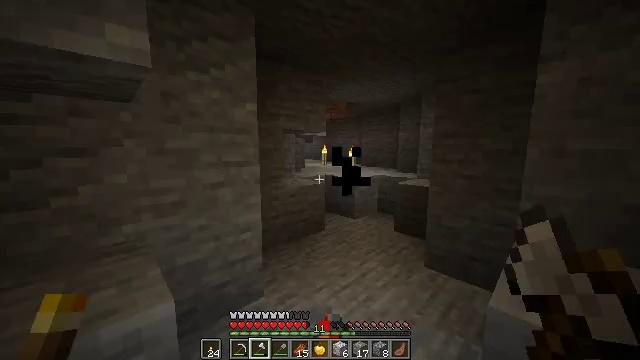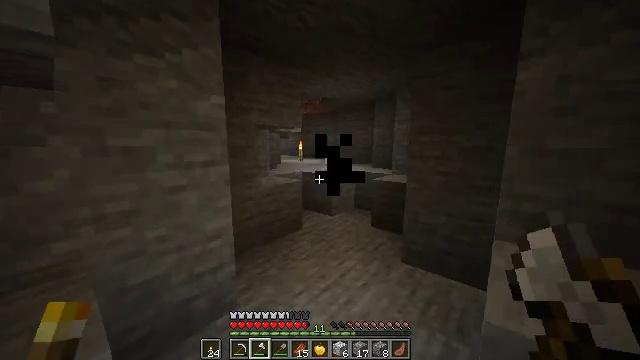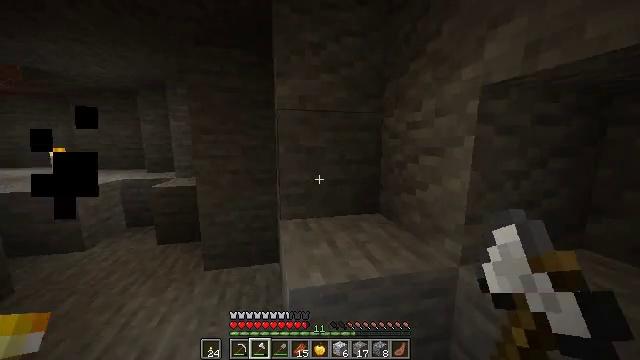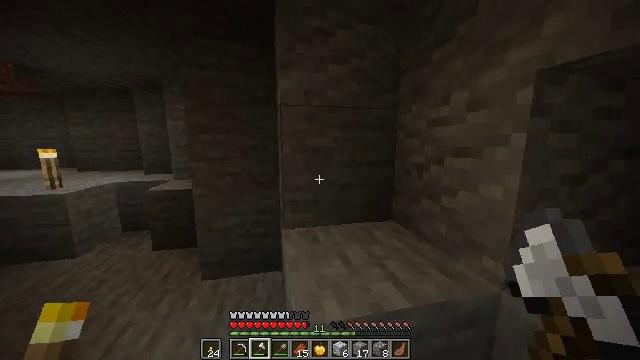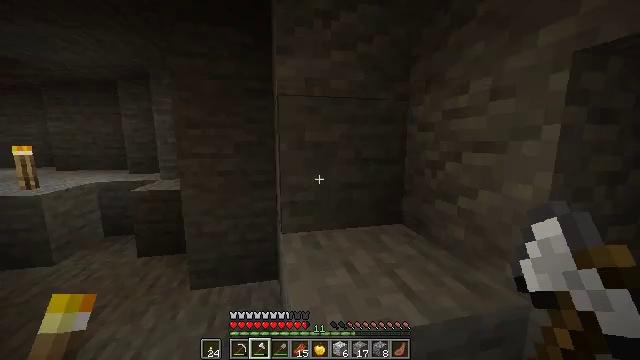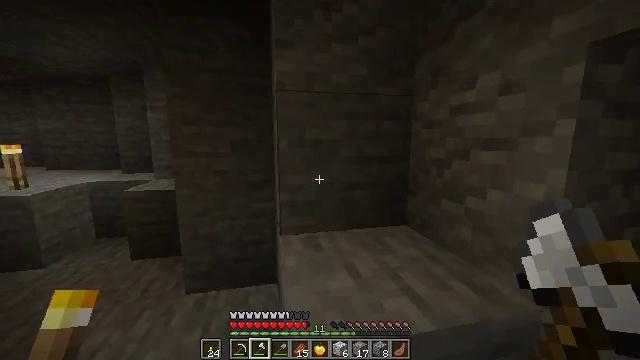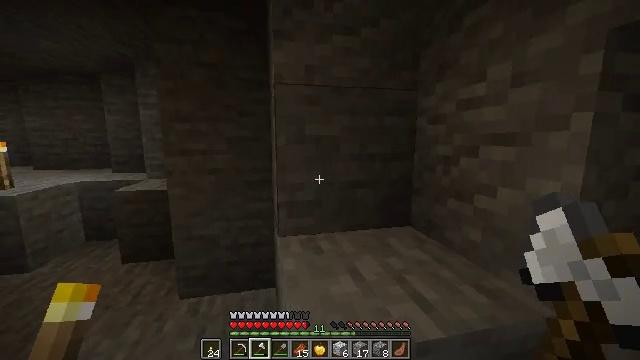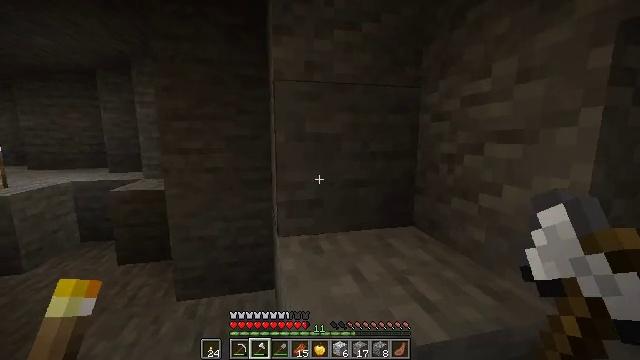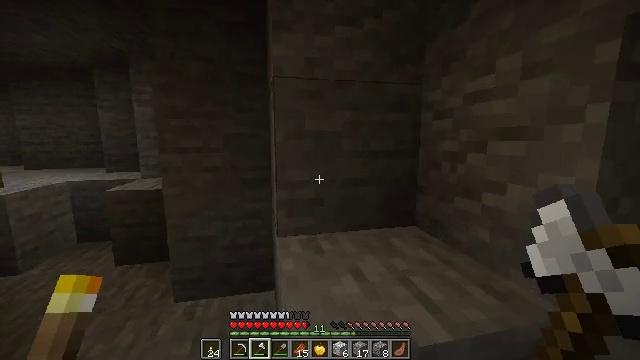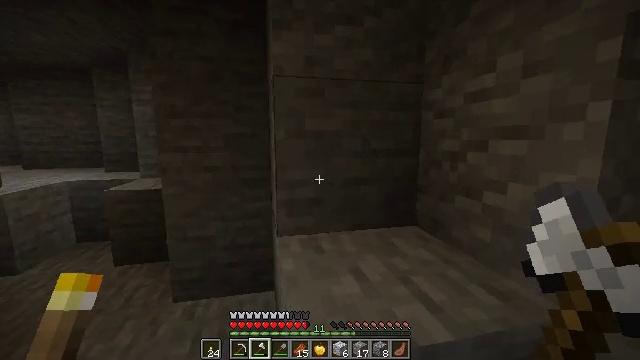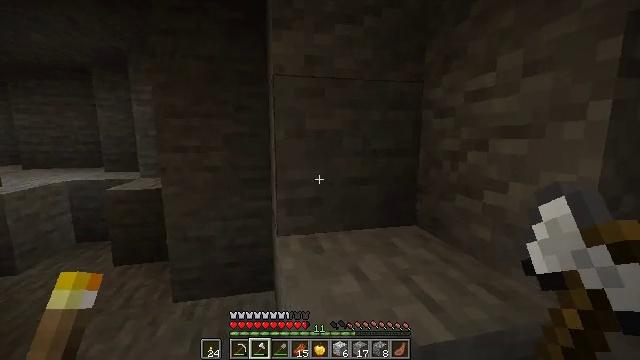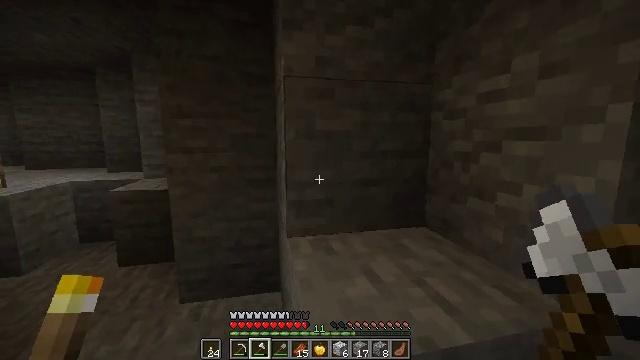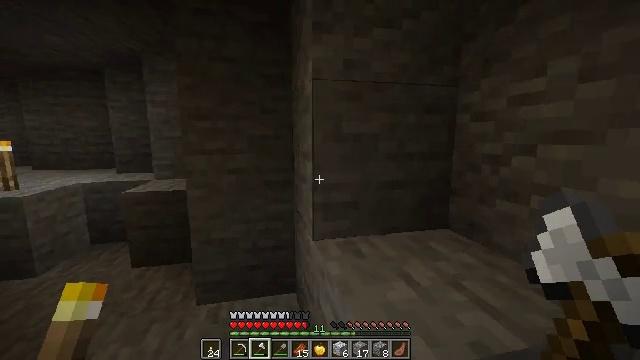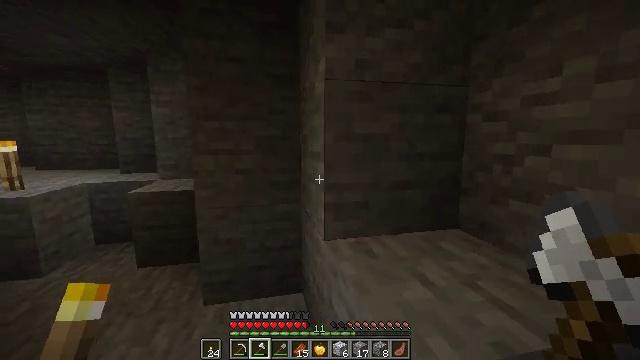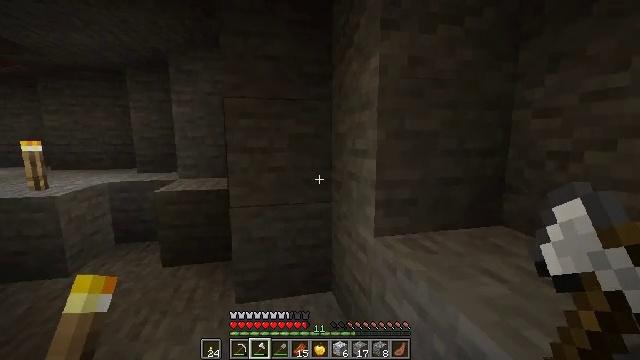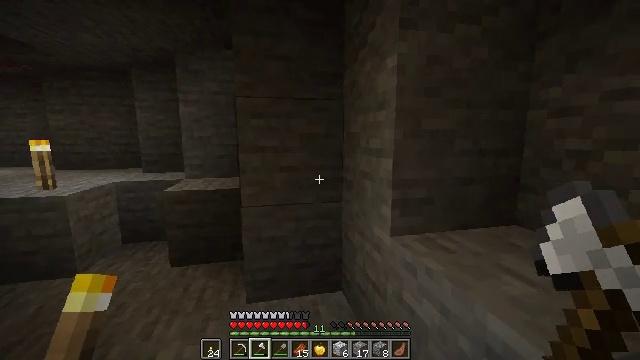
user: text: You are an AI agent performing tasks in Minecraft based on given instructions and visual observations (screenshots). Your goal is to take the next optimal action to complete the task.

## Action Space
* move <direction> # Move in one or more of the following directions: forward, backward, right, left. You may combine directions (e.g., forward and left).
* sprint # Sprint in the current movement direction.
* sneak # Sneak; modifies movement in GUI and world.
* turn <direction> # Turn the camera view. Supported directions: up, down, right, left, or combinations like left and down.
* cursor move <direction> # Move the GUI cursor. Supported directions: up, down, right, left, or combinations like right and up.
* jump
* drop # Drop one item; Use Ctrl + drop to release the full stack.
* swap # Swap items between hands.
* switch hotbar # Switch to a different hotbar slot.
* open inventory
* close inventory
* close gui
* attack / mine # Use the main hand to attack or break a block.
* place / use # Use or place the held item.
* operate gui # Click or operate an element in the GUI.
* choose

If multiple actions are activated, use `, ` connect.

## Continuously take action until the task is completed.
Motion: motion action
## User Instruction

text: Mine the spawner block.
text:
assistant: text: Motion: move forward, sprint
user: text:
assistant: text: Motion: move forward and move right, sprint, turn right
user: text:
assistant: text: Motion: no_op
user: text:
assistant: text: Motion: no_op
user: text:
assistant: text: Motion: no_op
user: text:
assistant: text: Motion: no_op
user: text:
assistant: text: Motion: no_op
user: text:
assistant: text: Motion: no_op
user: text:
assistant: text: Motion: no_op
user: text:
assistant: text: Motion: no_op
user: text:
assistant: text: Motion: move left
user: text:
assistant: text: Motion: move left
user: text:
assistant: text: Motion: move left
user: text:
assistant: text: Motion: move left
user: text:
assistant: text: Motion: no_op
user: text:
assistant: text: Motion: no_op
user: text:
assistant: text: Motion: no_op
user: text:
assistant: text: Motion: no_op
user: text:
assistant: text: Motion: no_op
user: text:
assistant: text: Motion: no_op
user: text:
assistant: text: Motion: no_op
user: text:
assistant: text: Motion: no_op
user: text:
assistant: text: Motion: no_op
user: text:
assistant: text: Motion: no_op
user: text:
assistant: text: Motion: no_op
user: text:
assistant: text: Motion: no_op
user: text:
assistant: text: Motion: no_op
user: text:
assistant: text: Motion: no_op
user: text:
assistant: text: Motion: no_op
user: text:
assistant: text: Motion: no_op